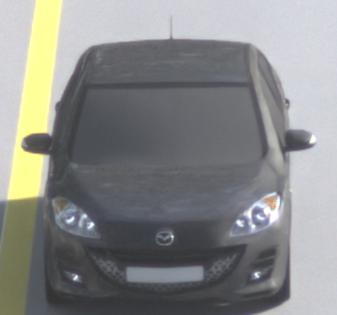
Make: Mazda
Model: 3 1.6
Detailed model: 3 (BL)
Model produced from: 2009/05
Model produced until: 2010/12
Doors: 5
Color: gray
Road condition: wet road
Daytime: morning or afternoon
Contrast: low contrast